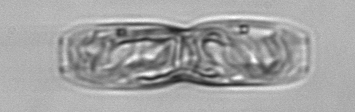
Label: pennate_morphotype1